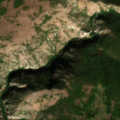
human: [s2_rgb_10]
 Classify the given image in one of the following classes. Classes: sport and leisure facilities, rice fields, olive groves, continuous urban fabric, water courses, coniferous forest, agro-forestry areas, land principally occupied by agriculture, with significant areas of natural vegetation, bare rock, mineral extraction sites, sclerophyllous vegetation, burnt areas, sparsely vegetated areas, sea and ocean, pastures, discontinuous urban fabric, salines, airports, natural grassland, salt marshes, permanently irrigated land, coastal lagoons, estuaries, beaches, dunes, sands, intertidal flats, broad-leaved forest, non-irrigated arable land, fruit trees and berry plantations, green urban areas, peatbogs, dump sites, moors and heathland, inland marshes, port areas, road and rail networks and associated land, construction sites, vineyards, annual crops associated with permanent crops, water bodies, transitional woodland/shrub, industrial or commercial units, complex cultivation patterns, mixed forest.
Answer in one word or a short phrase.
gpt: broad-leaved forest, natural grassland, transitional woodland/shrub